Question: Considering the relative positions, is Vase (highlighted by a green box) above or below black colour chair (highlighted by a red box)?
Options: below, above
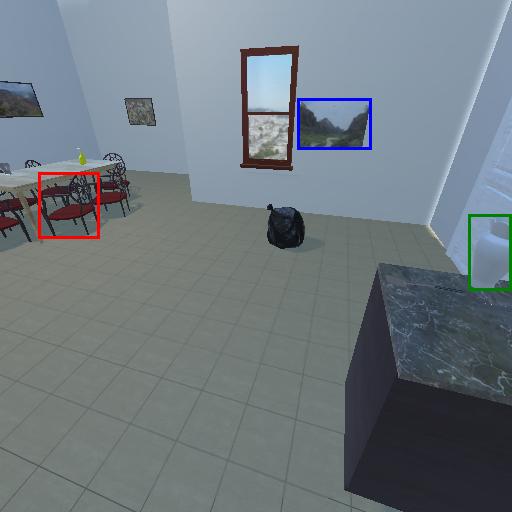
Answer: below